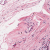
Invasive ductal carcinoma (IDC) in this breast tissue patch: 0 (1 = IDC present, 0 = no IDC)